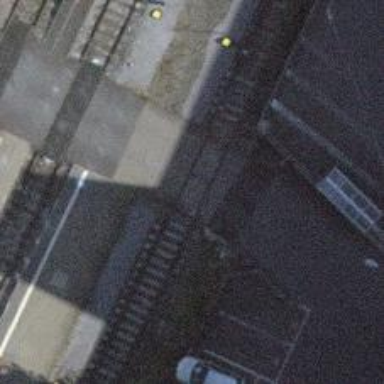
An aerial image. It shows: Railway level crossing.